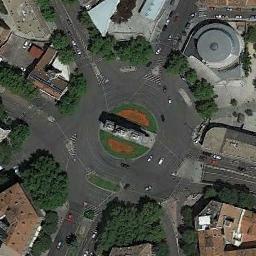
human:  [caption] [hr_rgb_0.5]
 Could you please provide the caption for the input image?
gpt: There are many moving and waiting vehicles at the roundabout, And there are some buildings and some trees and a few lawns around the roundabout .

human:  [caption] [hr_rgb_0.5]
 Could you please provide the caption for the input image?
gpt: There are many buildings of different shapes and sizes around the roundabout .

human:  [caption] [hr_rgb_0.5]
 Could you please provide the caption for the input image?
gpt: The roundabout is next to buildings and trees .

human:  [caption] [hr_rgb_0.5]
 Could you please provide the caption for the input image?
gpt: The roundabout with some exits and entrances is in the commercial area and a building is in the middle of the roundabout .

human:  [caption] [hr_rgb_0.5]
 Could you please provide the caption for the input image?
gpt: There are some buildings and green trees beside the roundabout .